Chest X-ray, PA view. Patient: 45 years old, sex M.
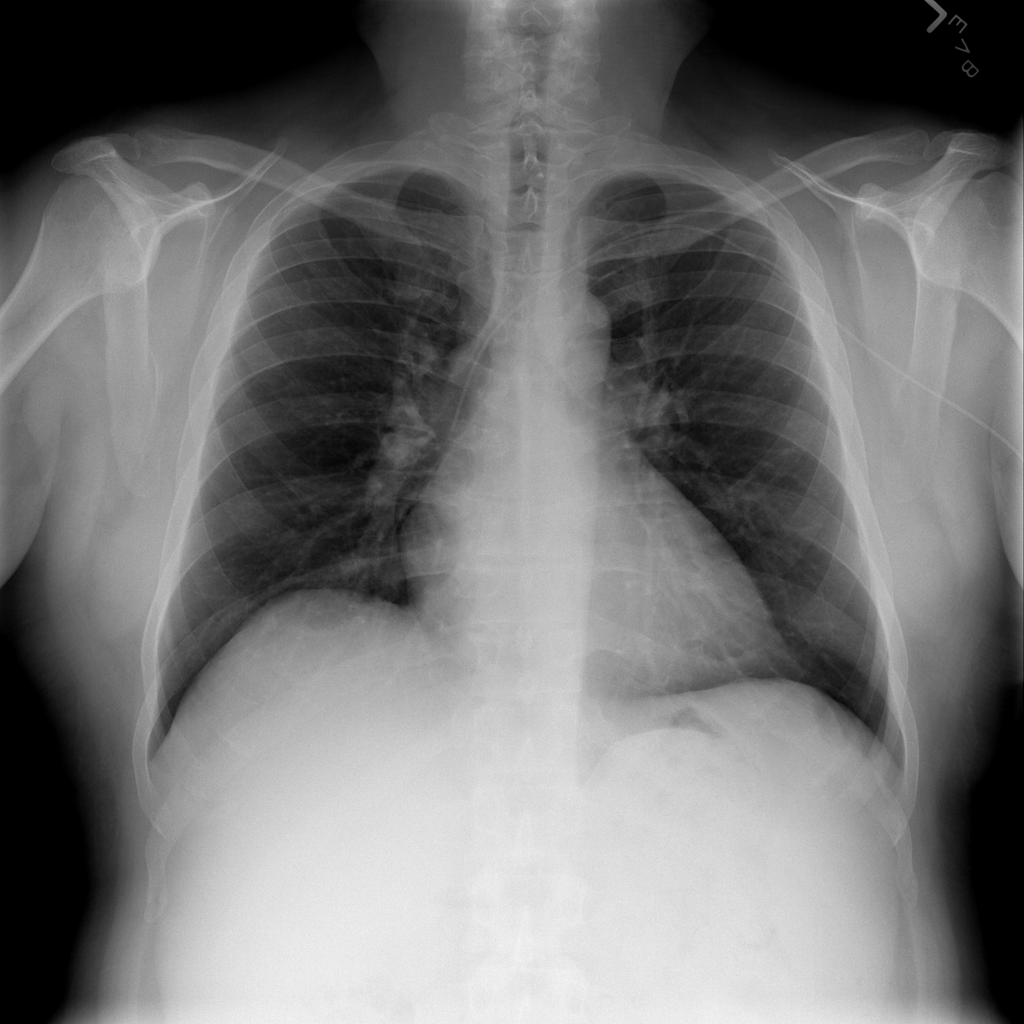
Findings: No Finding